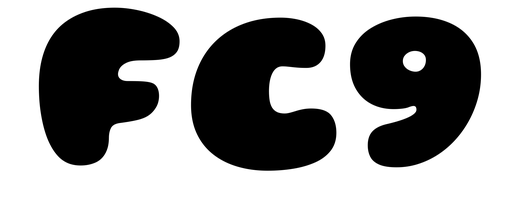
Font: Gluten_Black